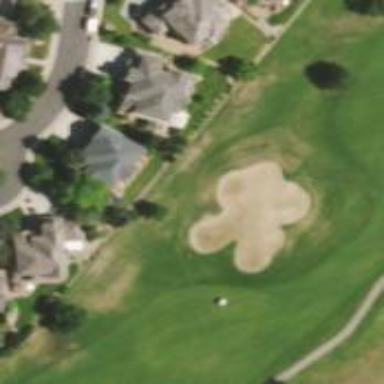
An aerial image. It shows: Golf rough area.